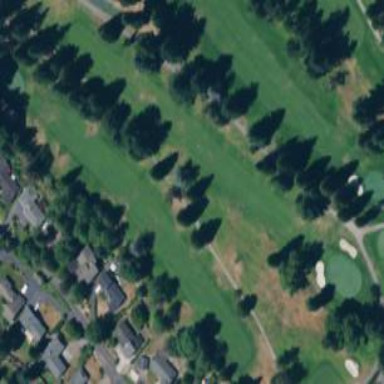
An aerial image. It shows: Well-maintained mown grass area used as golf fairway.